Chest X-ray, PA view. Patient: 60 years old, sex F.
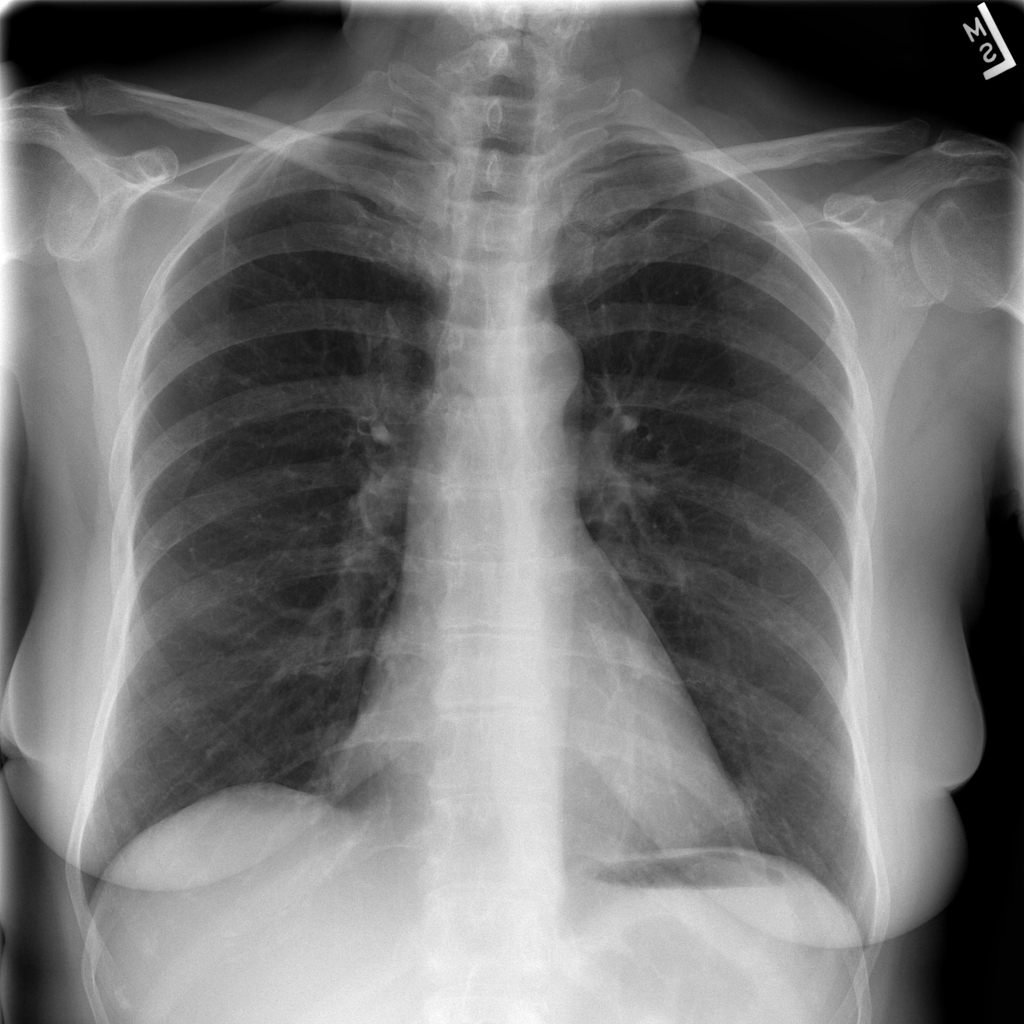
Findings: No Finding